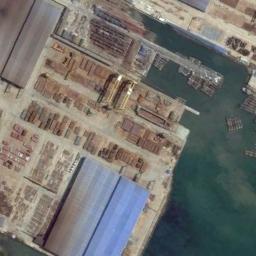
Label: industrial_area